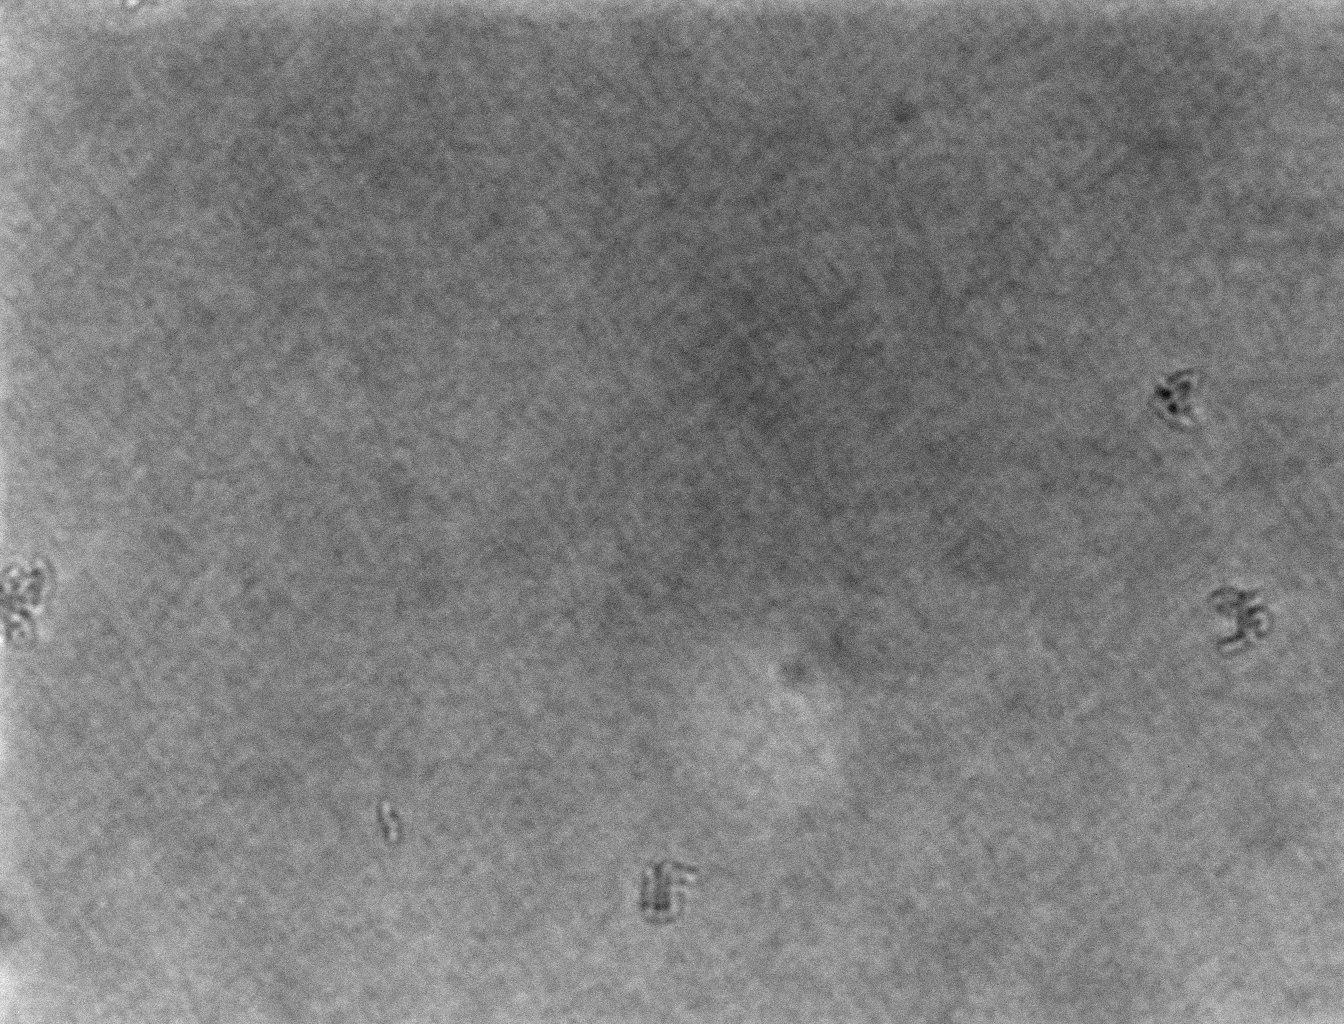
various_fewshot